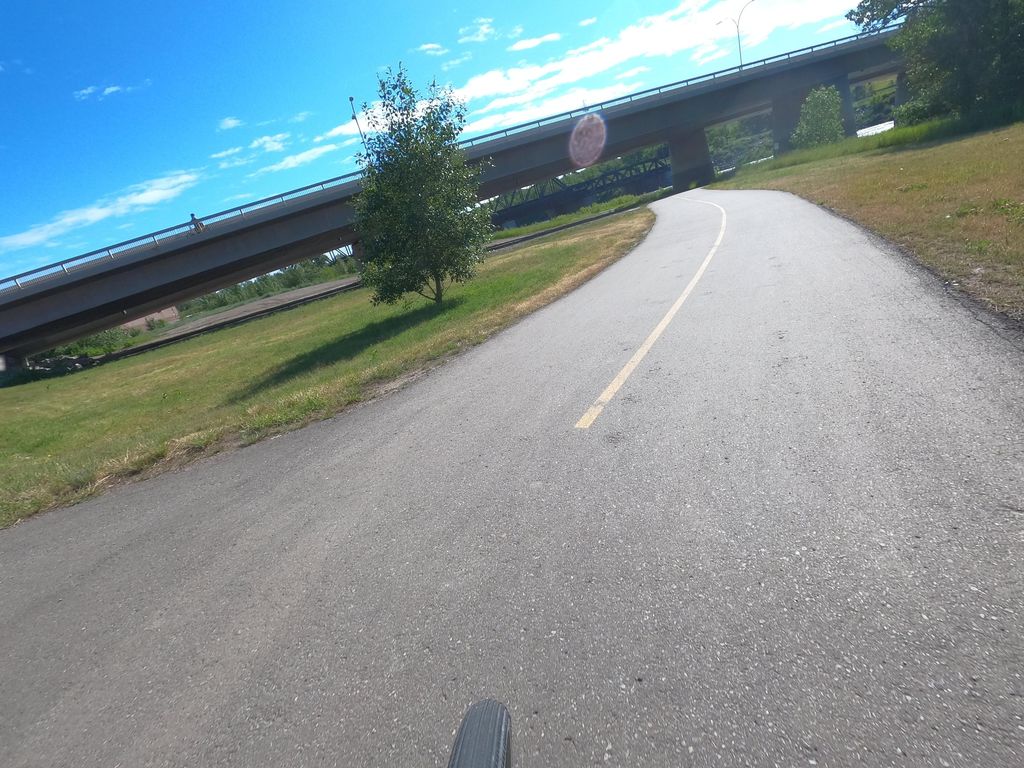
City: calgary